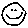
Label: smiley face